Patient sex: M
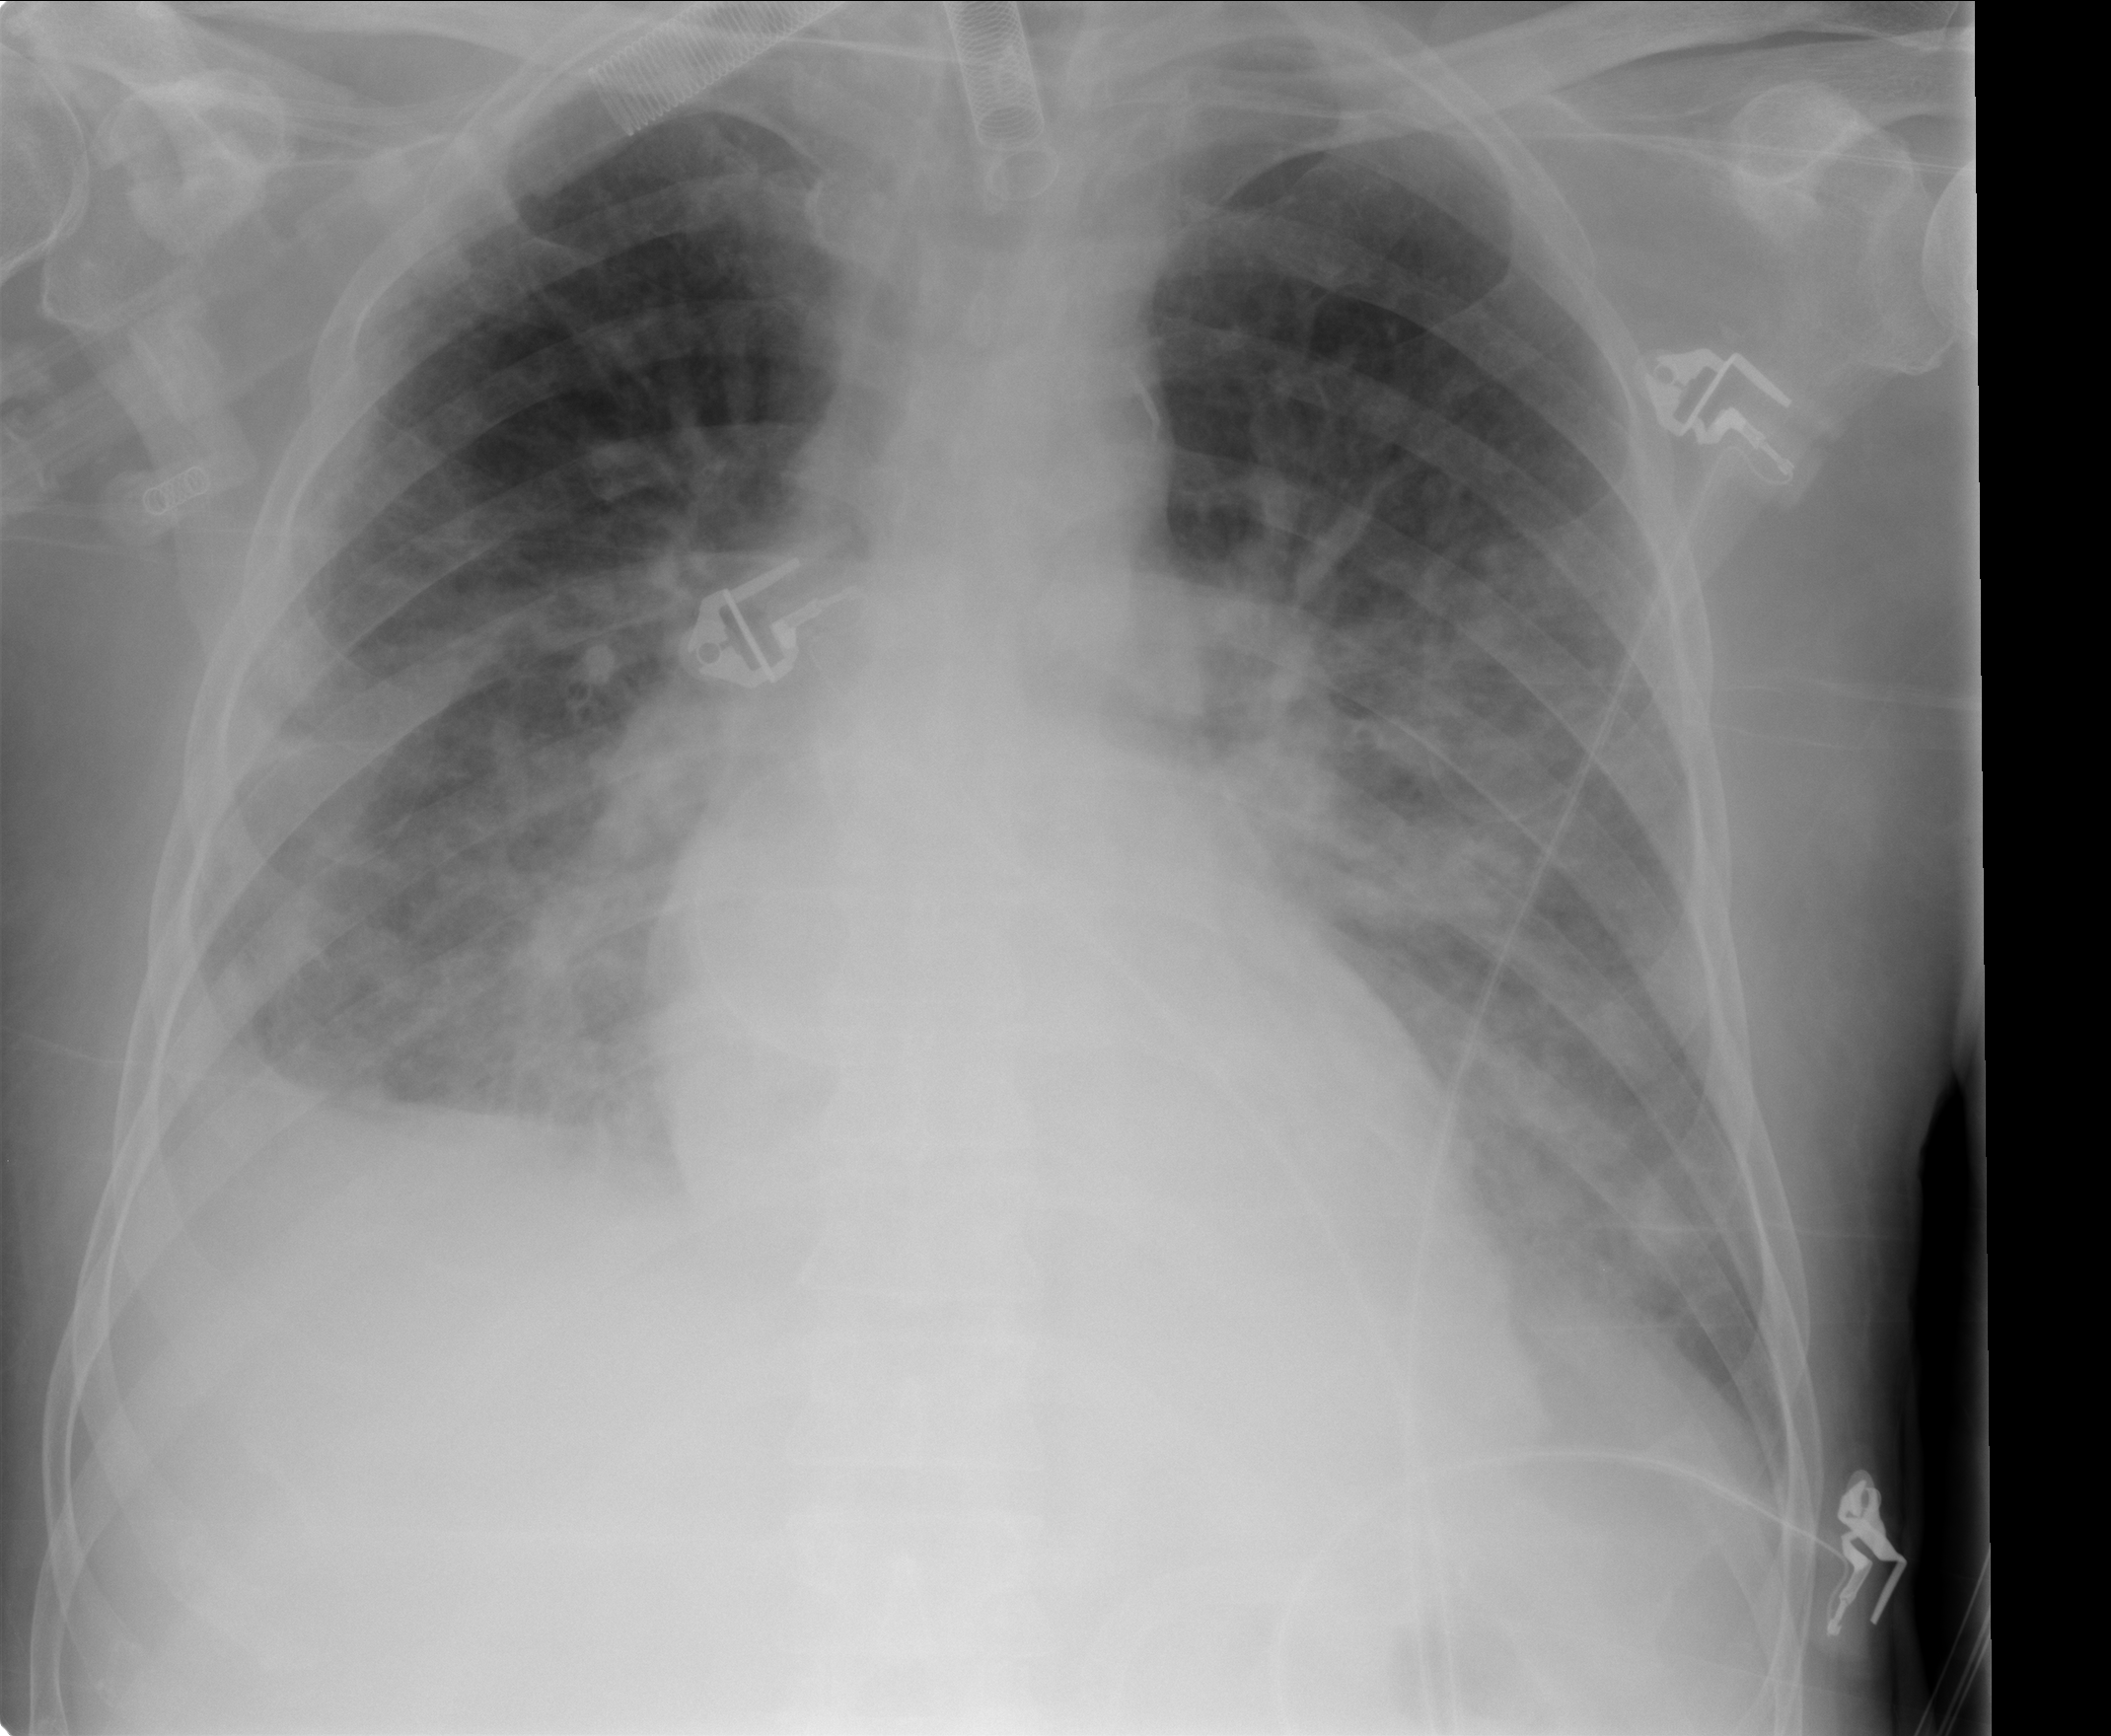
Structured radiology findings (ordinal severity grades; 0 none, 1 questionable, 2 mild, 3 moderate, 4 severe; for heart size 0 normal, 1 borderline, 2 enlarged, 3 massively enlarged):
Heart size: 2
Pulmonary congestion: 3
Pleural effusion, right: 2
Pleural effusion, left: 2
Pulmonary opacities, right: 3
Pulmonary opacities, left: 3
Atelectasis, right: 2
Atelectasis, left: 2